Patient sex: M
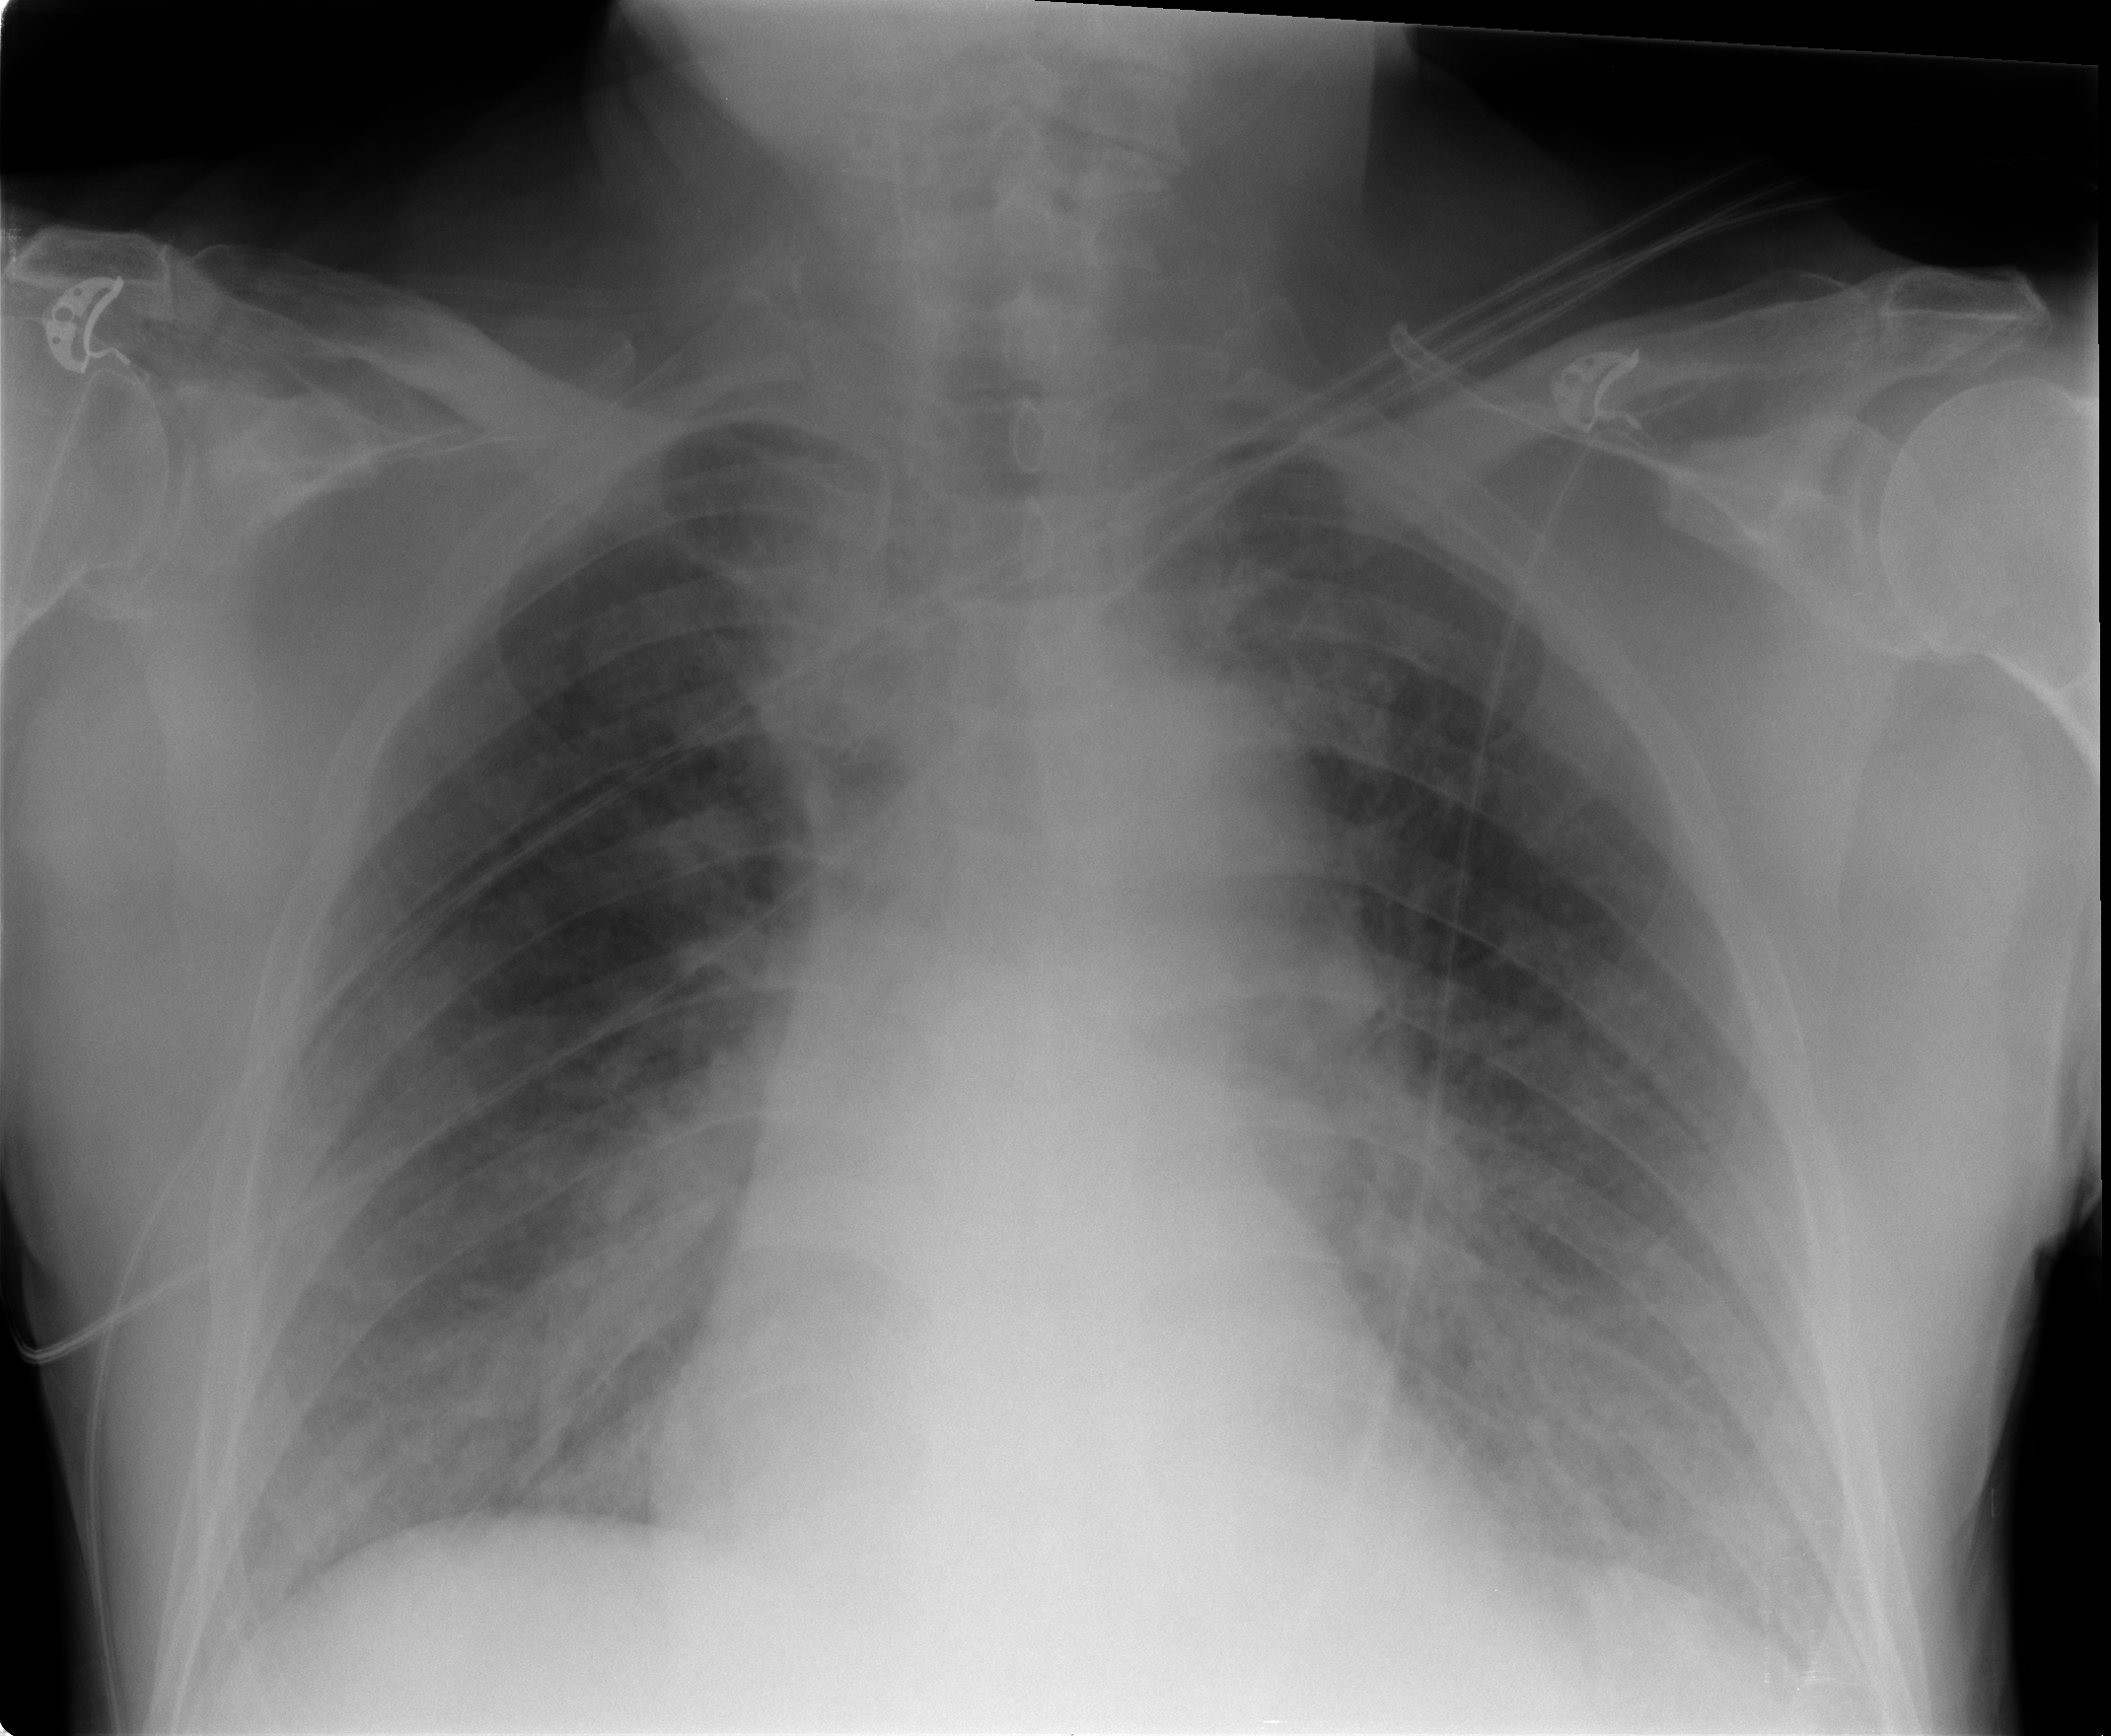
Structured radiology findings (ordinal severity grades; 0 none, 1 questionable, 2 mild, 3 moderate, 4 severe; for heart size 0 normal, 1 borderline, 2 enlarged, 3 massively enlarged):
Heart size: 0
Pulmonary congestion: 0
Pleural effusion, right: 2
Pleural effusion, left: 2
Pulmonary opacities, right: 1
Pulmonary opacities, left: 1
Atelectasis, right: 2
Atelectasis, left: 2